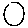
Label: circle